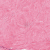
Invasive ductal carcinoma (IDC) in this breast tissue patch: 0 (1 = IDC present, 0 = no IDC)